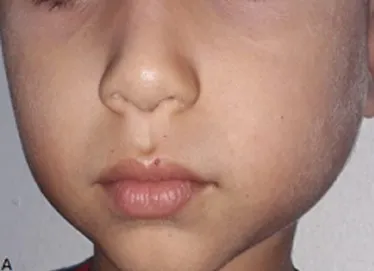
Extraoral view:. Swelling of the left parotid region.
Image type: medical_photograph (other_medical_photograph)